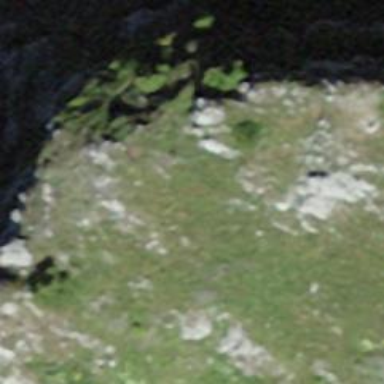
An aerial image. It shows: Natural cliff.